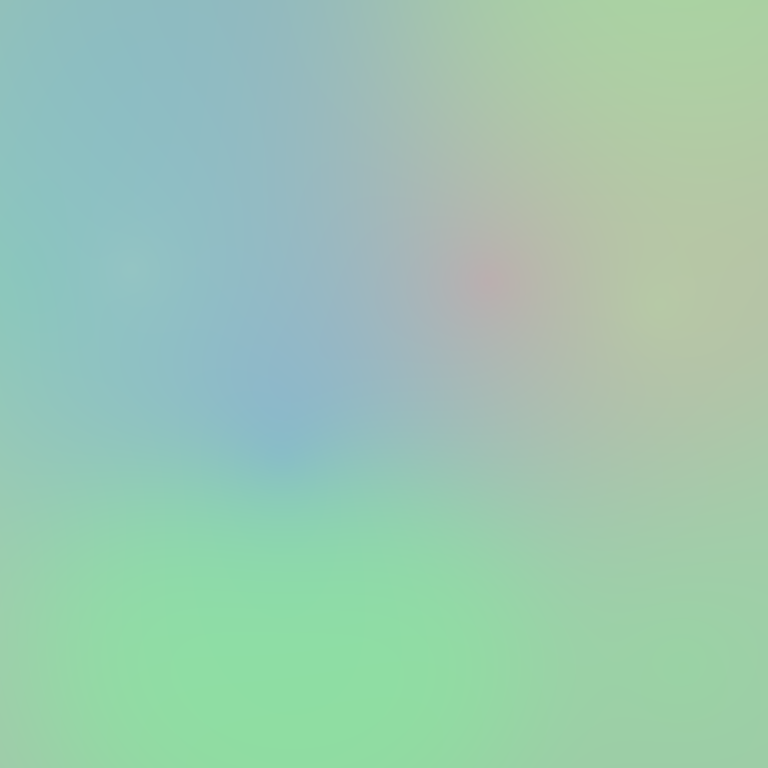
Abstract light effect, smooth gradient from soft teal to gentle lime, serene atmosphere, diffuse glow, no room, no furniture, no objects.